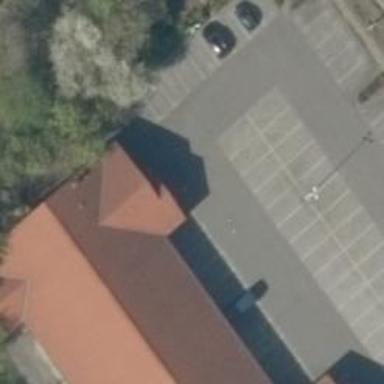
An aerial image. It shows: Road serving as parking aisle.